Question: When i set the css rule of my datatable to hide the vertical border it works, but when you hover through the datatable rows the border shows up again.
You can reproduce this on primefaces showcase if you'd follow the steps below.
1. Open Firefox(at least i see this in the last version 31.0).
2. Go to http://www.primefaces.org/showcase/ui/data/datatable/selection.xhtml
3. Scroll down to "Single with Row Click" .
4. Click inspect element on the first row of the "Single with Row Click" datatable.
5. Alter the following rule : .ui-datatable tbody td {
border-color: inherit;
}
Into this: .ui-datatable tbody td {
border-color: inherit;
//this rule should remove the vertical border from the datatable.
border-style: none !important;
}
6. Now move mouse through rows you will see the vertical border in between columns shows up and hide on certain rows.
If you were able to reproduce this issue/bug,please provide a workaround, it will be highly appreciated.
I tried altering the '.ui-state-hover' but still the same issue.
Here is a a preview.

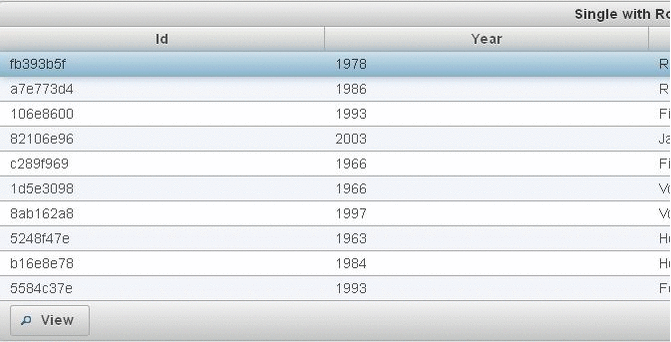
Answer: This will help you....
'''
.ui-datatable tbody td {
border-bottom-style: double;
border-left-style: hidden;
border-right-style: hidden;
border-top: 1px solid #000000 !important;
}
'''